Question: When default sorting is enabled on PrimeNG's TurboTable sort icon is not visible with initial load, column header is styled as it's used and data is sorted properly. Sort icon appears when i manually click on header to sort again.

html:
'''
<p-table [columns]="columns" [value]="users" sortField="name" sortOrder="1">
<ng-template pTemplate="header" let-columns>
<tr>
<th *ngFor="let col of columns" [pSortableColumn]="col.field">
{{col.header}}
<p-sortIcon [field]="col.field"></p-sortIcon>
</th>
</tr>
</ng-template>
<ng-template pTemplate="body" let-user let-columns="columns">
// body ...
</ng-template>
</p-table>
'''
component:
'''
this.columns = [
{field: 'name', header: 'Name'},
{field: 'email', header: 'email'}
]
'''
Is there any way to show sort icon on default sorted column?
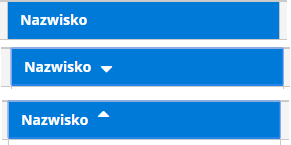
Answer: If you bind the sortOrder property like this...
'''
[sortOrder]="1"
'''
...the value will be treated as a number rather than a string. Sometimes it's difficult to know if the string will be coerced back into a number within the PrimeNG code.
I recommend using the '[brackets]' for all Angular template property bindings. Otherwise, the type will be treated as a string, which may lead to bugs.
This is especially problematic with booleans, so I always recommend this syntax:
'''
[doSomething]="false"
'''
And if a string is actually needed, this syntax will do the trick:
'''
[myProp]="'myString'"
'''